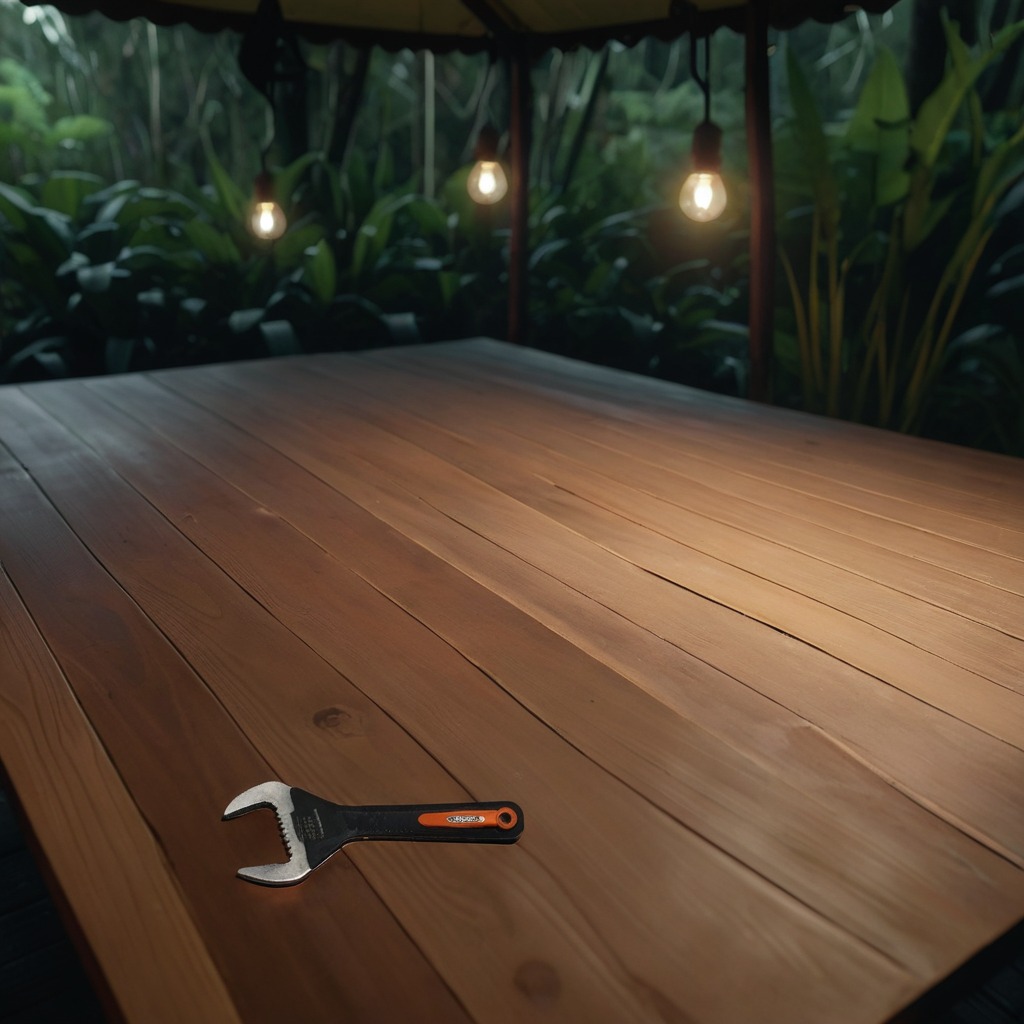
An wrench is lying on the wooden table inside a jungle field workshop tent at night.